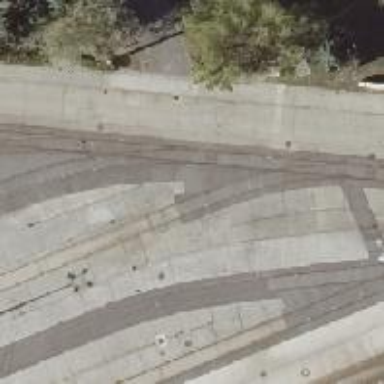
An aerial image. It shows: Tram railway running through service yard with electrified contact lines.